Interaction volume radius: 5 \u00c5
Interaction volume height: 20 \u00c5
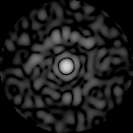
Disorder parameter: 0.8166